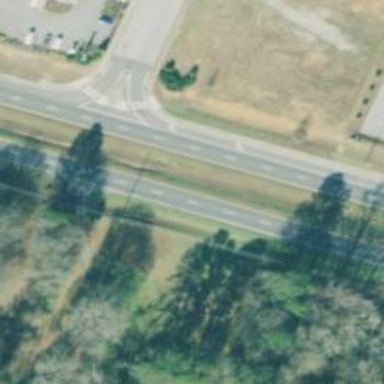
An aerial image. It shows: Asphalt road classified as trunk highway.